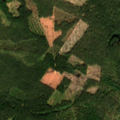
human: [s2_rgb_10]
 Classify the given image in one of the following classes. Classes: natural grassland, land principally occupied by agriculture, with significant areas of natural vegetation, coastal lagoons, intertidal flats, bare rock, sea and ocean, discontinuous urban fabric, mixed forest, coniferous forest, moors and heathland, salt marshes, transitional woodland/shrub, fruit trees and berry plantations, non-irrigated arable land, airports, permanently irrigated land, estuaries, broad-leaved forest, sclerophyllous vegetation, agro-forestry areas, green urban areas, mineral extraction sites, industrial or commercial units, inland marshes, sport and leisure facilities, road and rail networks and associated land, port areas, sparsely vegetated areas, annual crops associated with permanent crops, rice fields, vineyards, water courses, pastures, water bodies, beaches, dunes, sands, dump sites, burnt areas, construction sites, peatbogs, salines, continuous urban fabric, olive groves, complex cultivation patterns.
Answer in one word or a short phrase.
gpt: coniferous forest, mixed forest